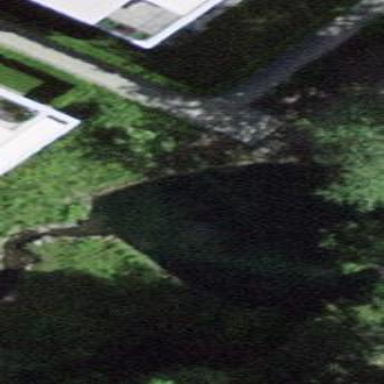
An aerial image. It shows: Pond surrounded by natural water.